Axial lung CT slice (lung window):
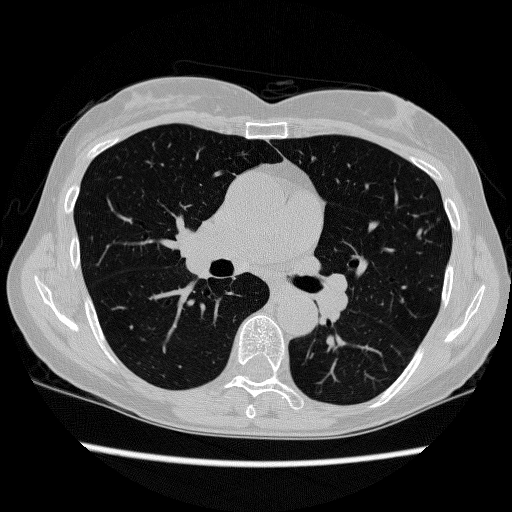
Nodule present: no